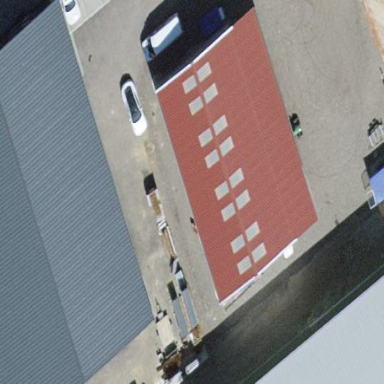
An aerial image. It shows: Industrial building.